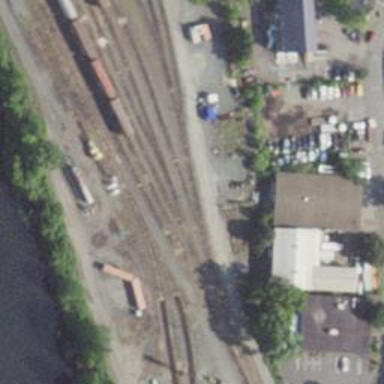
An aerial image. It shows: Railway siding for service.